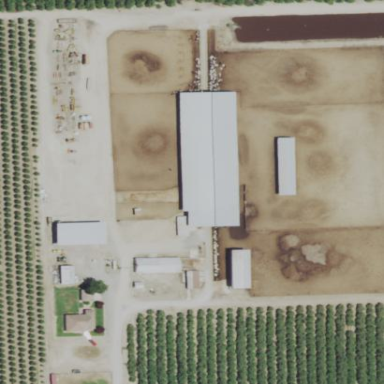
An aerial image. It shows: Farmyard area.